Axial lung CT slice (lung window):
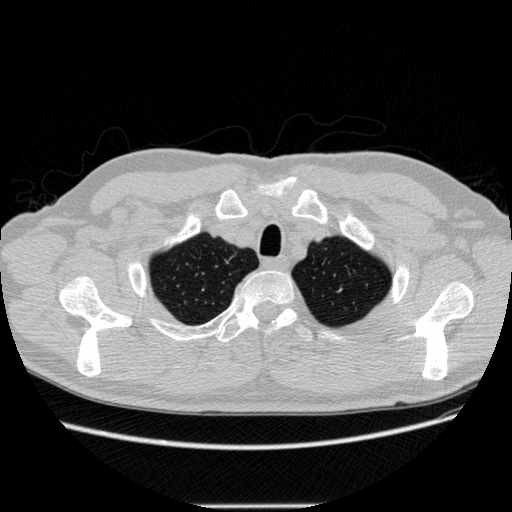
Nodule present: no